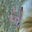
Label: 4